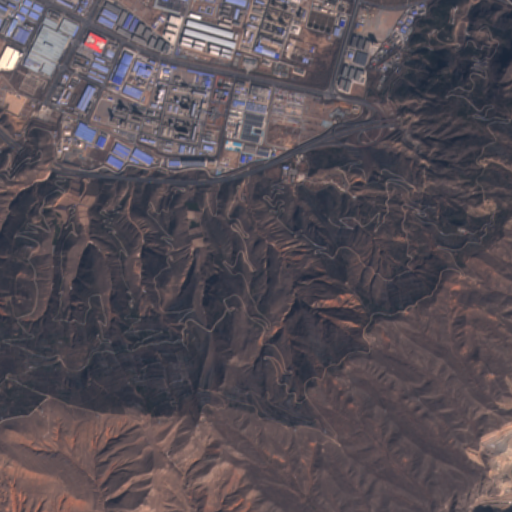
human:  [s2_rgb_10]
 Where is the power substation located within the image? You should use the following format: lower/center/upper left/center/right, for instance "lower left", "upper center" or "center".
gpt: The power substation is located in the upper left of the image.
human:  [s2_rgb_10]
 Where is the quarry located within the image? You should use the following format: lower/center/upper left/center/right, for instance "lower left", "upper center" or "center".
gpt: The quarry is located in the lower right of the image.
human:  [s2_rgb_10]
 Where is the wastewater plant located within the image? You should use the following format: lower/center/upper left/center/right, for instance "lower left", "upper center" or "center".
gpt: The wastewater plant is located in the upper right of the image.
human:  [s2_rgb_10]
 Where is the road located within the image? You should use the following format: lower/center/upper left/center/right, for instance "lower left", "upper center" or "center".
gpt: There is no road in the image.